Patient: sex M, age 52
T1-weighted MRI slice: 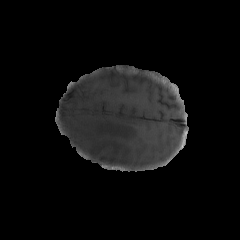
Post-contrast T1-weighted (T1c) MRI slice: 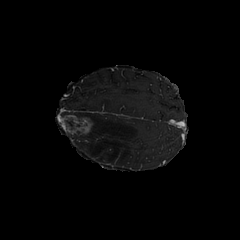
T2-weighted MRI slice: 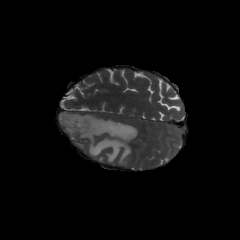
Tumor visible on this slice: yes
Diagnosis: Glioblastoma, IDH-wildtype
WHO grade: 4